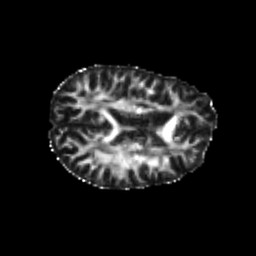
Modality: FA
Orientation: axial
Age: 22
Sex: female
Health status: healthy
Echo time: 0.074 s